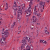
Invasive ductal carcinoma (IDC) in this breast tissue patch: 1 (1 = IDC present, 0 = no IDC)